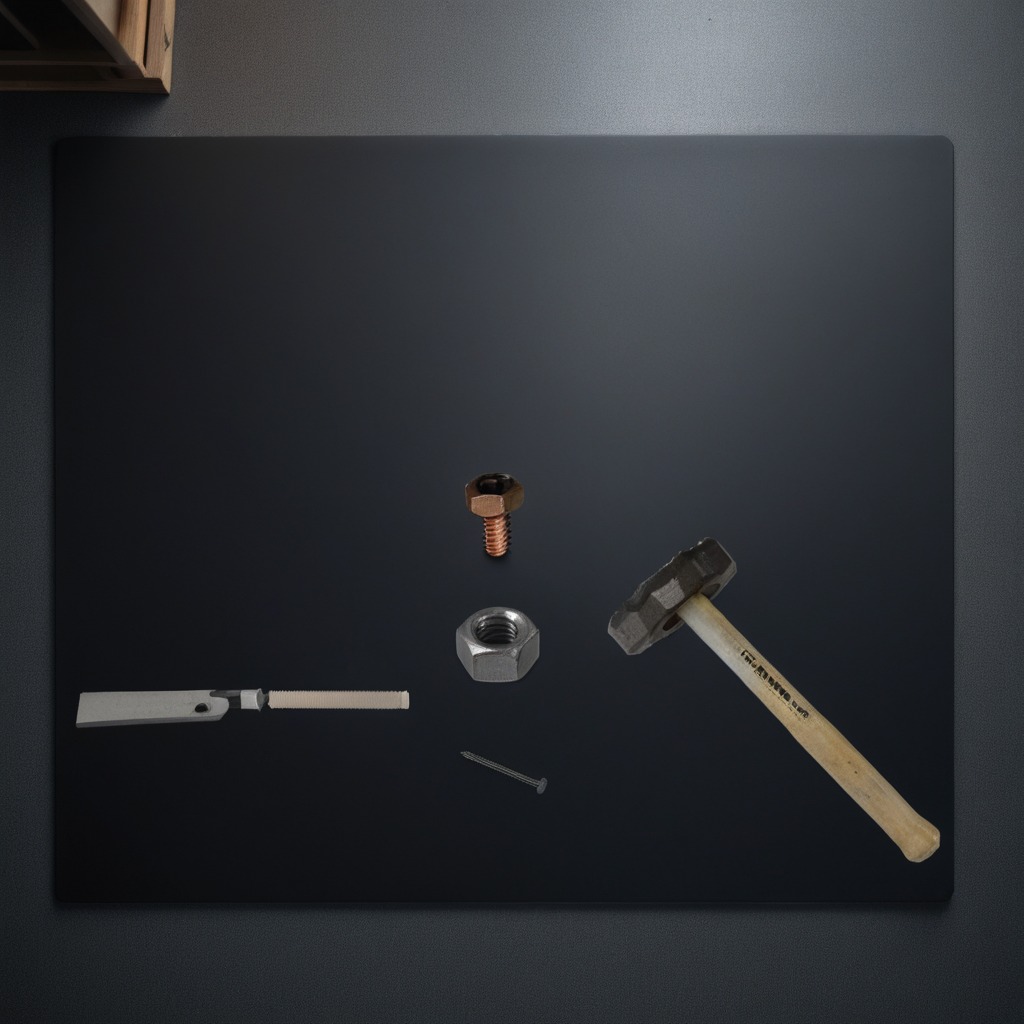
A metal machine screw, a hammer, an iron nail, a handheld metal saw, and a metal nut are lying on a clean granite tabletop inside a workshop at night.